Field crop: maize
Growth stage: 2
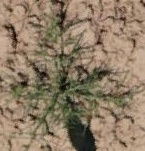
Species: salsola